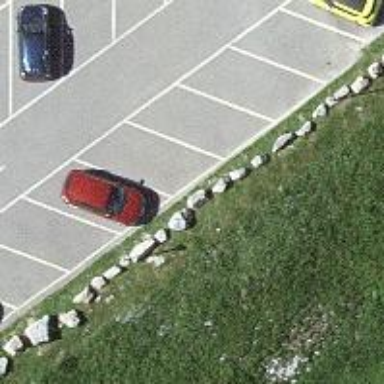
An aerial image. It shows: Block barrier.